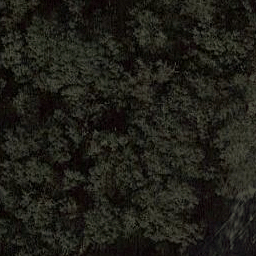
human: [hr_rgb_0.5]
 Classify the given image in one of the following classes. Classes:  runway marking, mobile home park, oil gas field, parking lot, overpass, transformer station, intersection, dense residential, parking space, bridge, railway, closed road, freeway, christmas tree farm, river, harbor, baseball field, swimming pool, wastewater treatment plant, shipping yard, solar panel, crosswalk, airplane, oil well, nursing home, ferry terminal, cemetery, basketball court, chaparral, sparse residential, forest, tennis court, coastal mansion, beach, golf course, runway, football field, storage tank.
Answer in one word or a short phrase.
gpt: forest